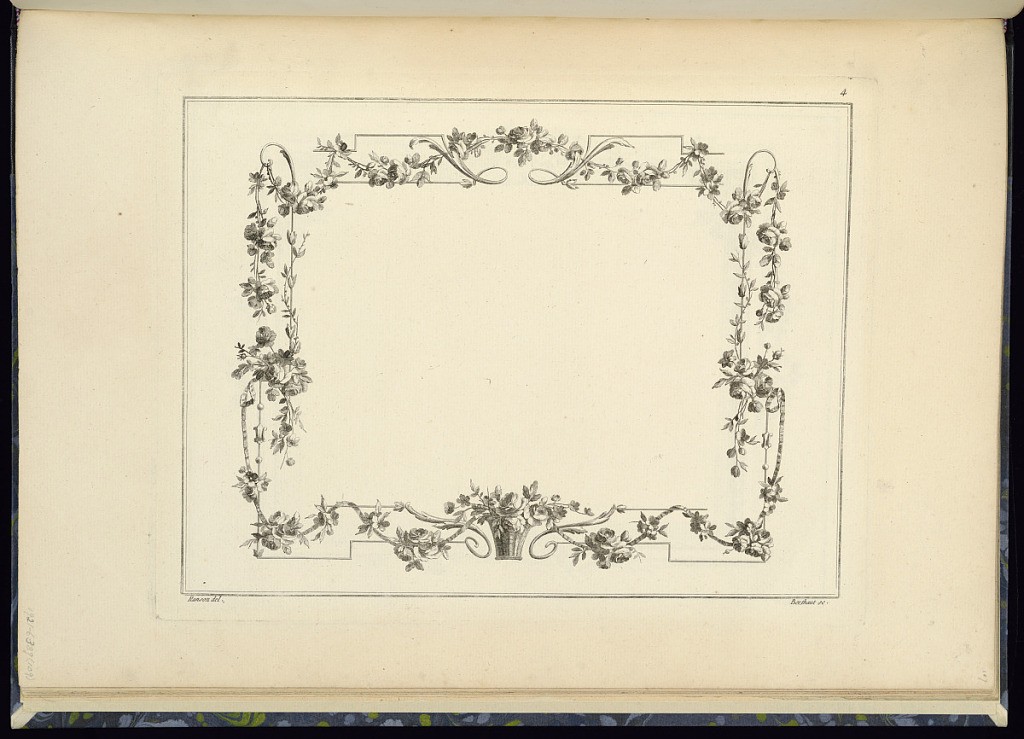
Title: Frame or Cartouche Design
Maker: Pierre Ranson, French, 1736–1786
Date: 1778
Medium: Etching on laid paper
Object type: Print
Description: Design for a cartouche or framing device featuring festoons of flowers, basket of flowers, ribbons, and scrolling acanthus leaves (rinceaux). The plate is numbered and signed.